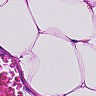
Metastatic tissue present: no